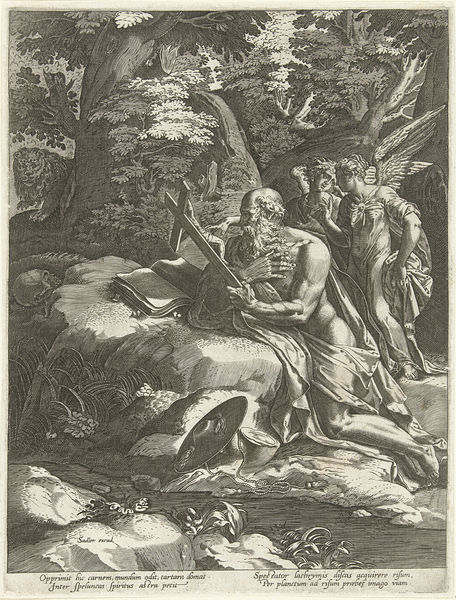
Titel: Hieronymus met twee engelen
Künstler: Cornelis Cort
Standort: Amsterdam
Institution: Rijksmuseum
Schlagwörter: akt, baum, blätter, felsen, flügel, hand, laub, mann, nackt, schatten, umhang, wasser, weiß, bäume, fluss, landschaft, ufer, äste, blume, blumen, hut, hüte, kopfbedeckungen, licht, schwarz, gras, tuch, wiese, bart, mütze, mützen, bibel, gesicht, stein, steine, bach, baumstamm, natur, zweige, busch, büsche, gebüsch, gewand, gewänder, pflanzen, brosche, höhle, locken, wald, engel, kopfbedeckung, schrift, fels, kette, grafik, graphik, weib, weiblich, hutband, muskeln, gewächs, barfuss, außen, alter, maske, buch, kreuz, einöde, druck, druckgraphik, druckgrafik, schraffur, stich, text, knien, beten, gebet, gewächse, besuch, christlich, heiliger, wildnis, löwe, kupferstich, petrus, prophet, bitten, eremit, hieronymus, hutschnur, gelockt, sühne, goten, reue, mänch, hl. hieronymus, 1560, weiblicher engel, hiernymus